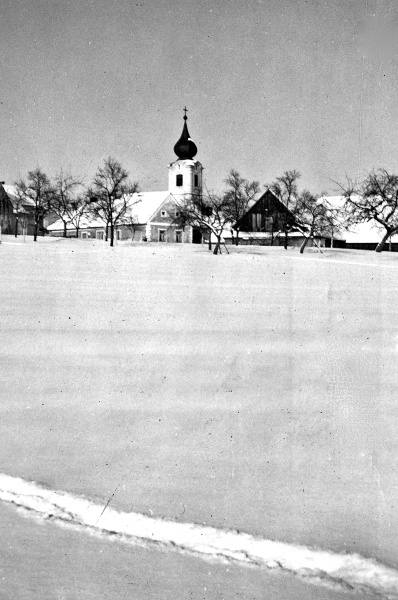
Institution: Gemeindearchiv Rastenfeld
Schlagwörter: baum, himmel, weiß, wolken, bäume, fluss, kirchturm, landschaft, fenster, grau, holz, schwarz, straße, anlage, dach, gebäude, haus, schnee, weg, wiese, architektur, feld, häuser, kalt, einsam, kirche, land, arbeit, turm, ruhe, spuren, fläche, dorf, dächer, giebel, bauernhof, winter, spur, stille, langeweile, anstrengung, glatt, still, foto, fotografie, ortschaft, glockenturm, heimat, kreuz, zwiebelturm, kälte, schwarz-weiss, dorfkirche, bauernhäuser, kapelle, obstbäume, gehöft, winterlandschaft, abzug, frieren, heizung, schulweg, gibel, kratzer, weihnachten, kriche, schwrzweiß, verschneit, trist, abgeschiedenheit, eingeschneit, gehöfte, burger, ungestört, gehöfft, lamd, scnee, zweibelturm, loipe, gegöft, 32535, isoliertheit, kapelöle